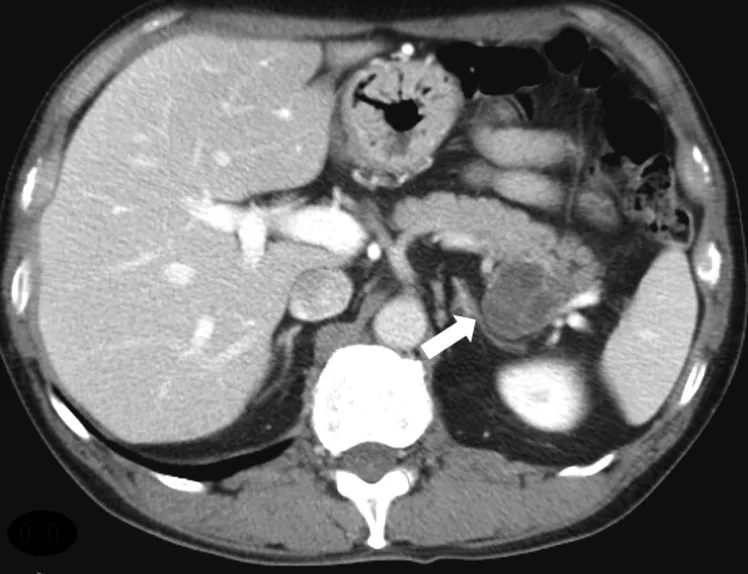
Computed tomography (CT): Enhanced CT showed enhancement of the cystic wall and septa while the cystic contents appeared unenhanced (arrow).
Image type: radiology (ct)